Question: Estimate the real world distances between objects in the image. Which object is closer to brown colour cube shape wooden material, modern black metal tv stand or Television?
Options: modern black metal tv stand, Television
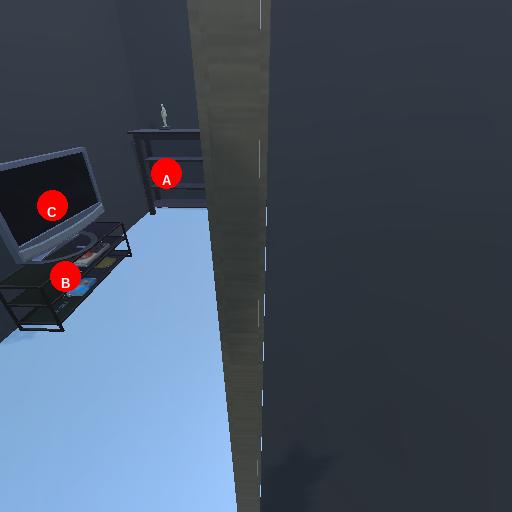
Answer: modern black metal tv stand